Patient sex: F
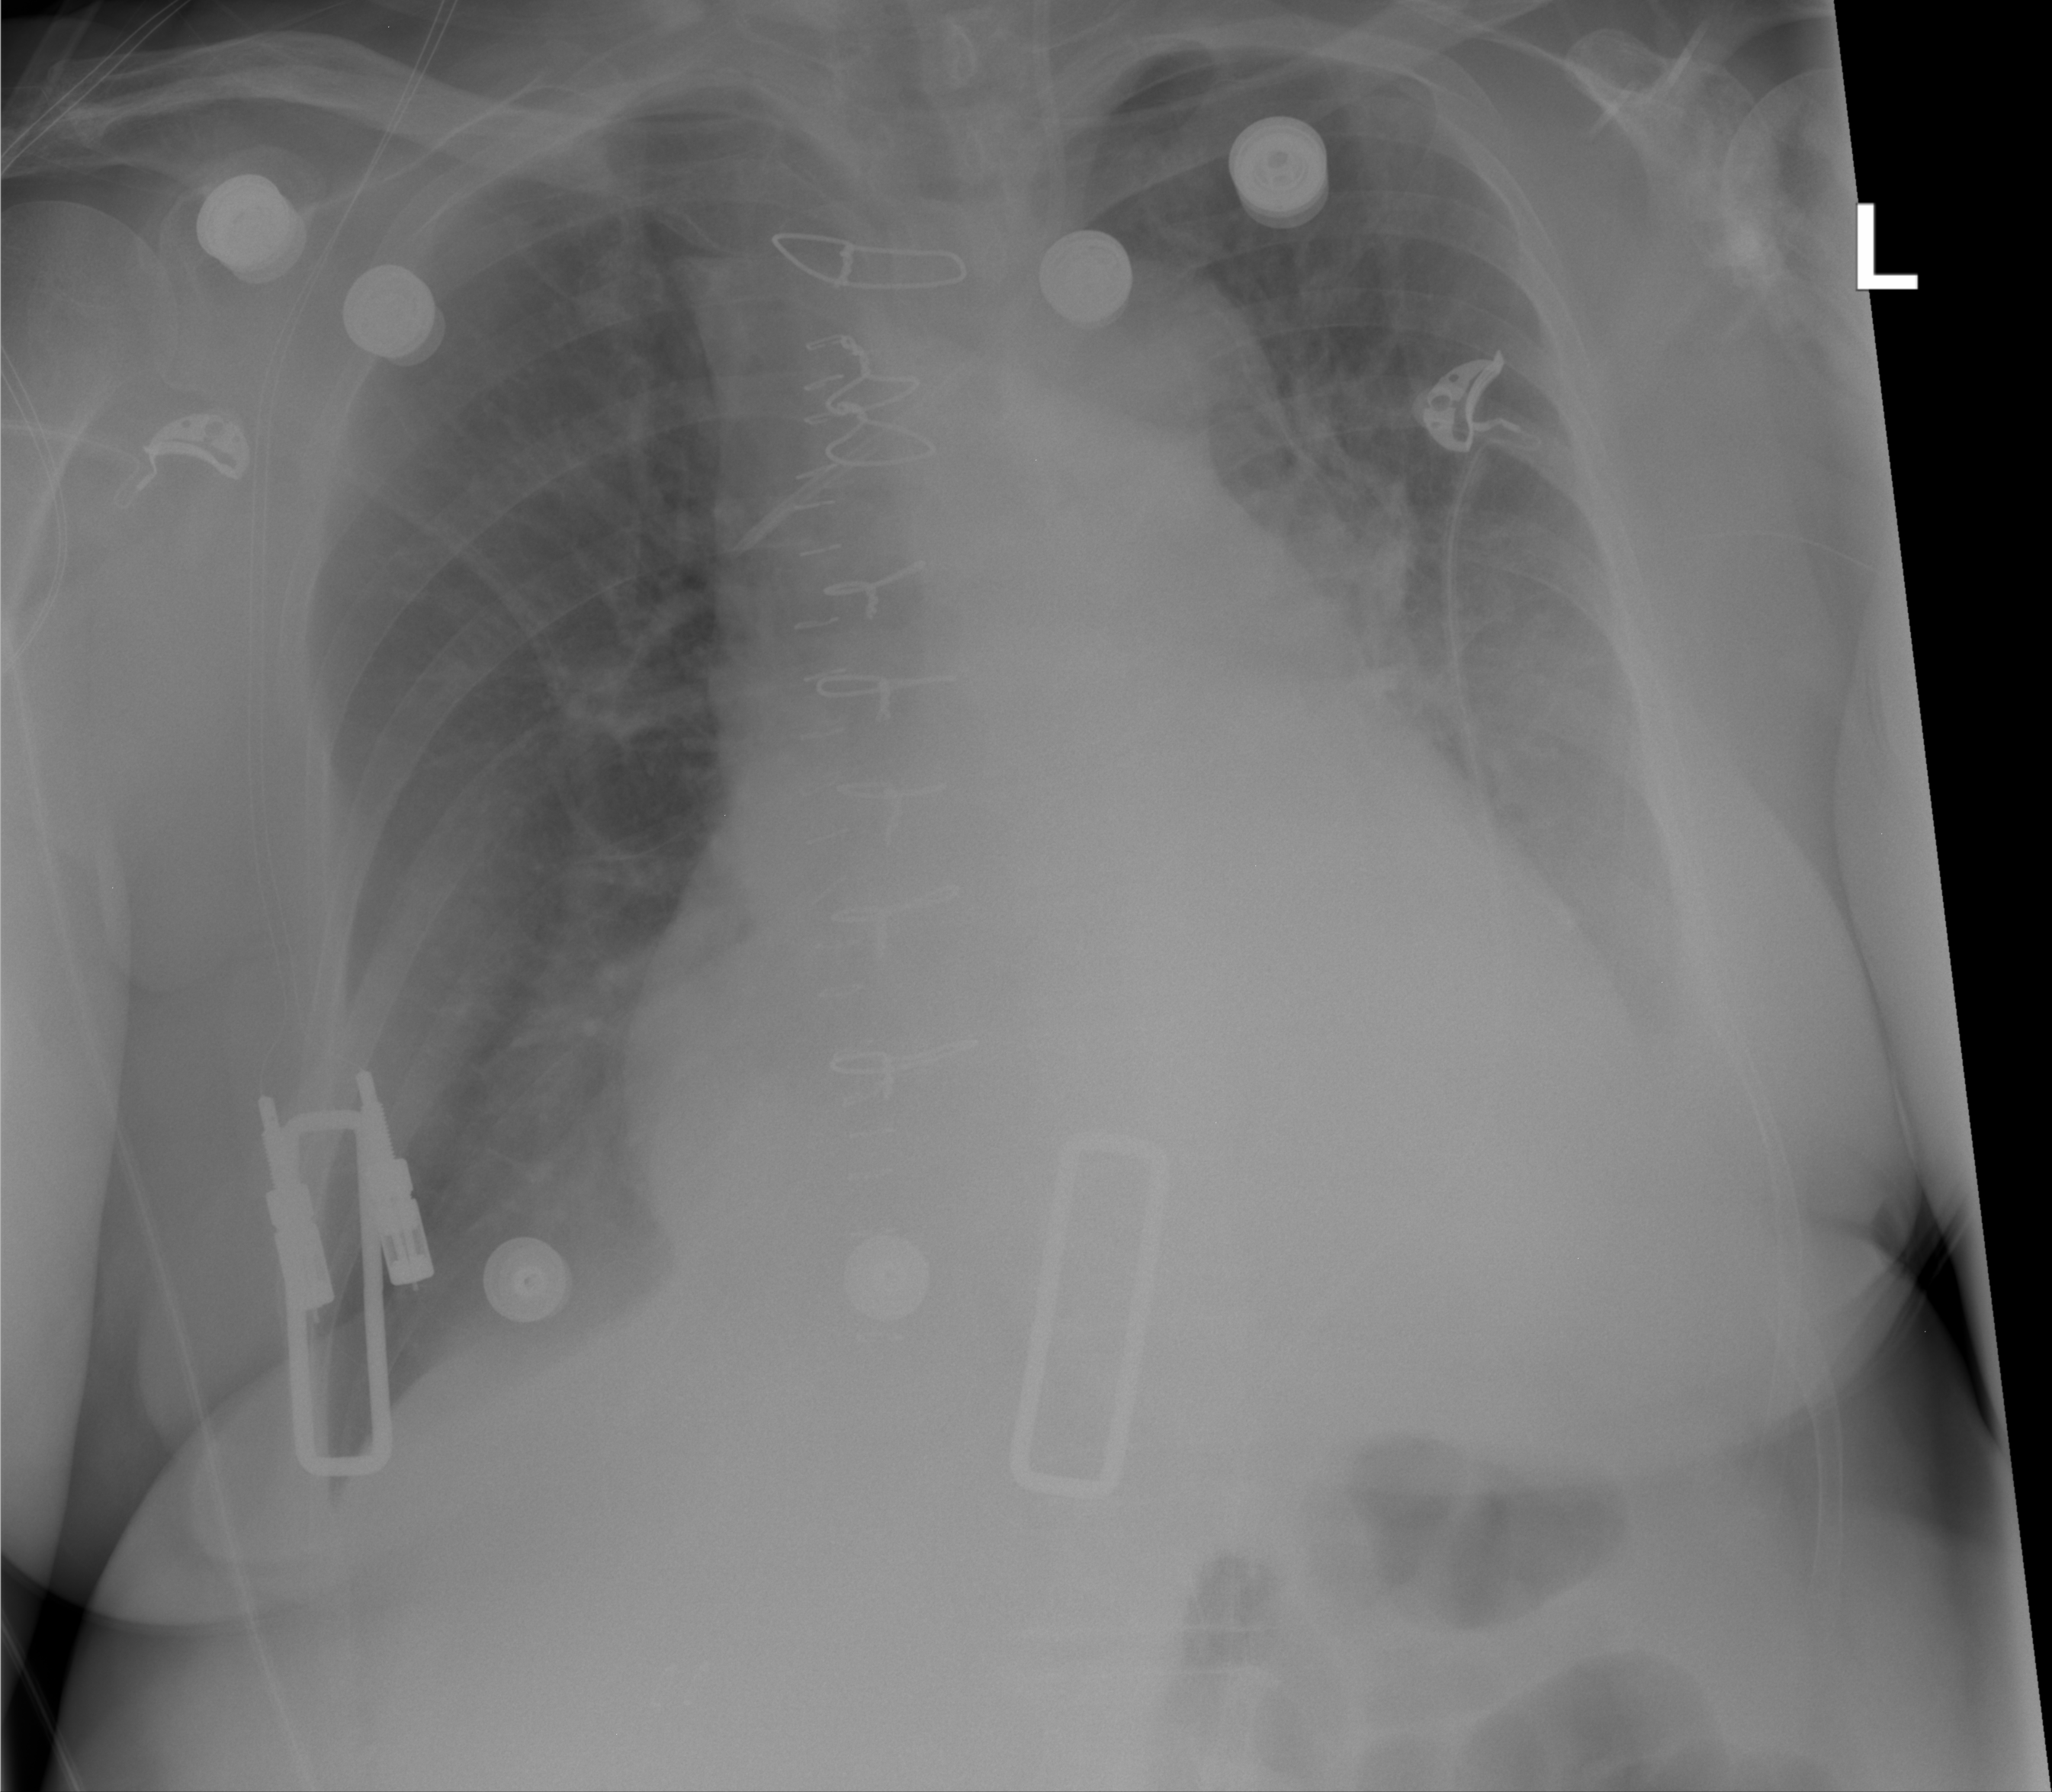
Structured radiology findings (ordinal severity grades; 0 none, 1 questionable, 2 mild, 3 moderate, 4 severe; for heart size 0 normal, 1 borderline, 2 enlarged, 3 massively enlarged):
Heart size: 3
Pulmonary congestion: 1
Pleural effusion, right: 0
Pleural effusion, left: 2
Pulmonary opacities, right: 0
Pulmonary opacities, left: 0
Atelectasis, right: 0
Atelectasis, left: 2